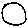
Label: circle